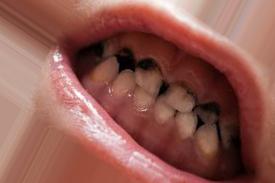
Condition: Caries